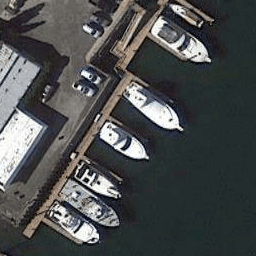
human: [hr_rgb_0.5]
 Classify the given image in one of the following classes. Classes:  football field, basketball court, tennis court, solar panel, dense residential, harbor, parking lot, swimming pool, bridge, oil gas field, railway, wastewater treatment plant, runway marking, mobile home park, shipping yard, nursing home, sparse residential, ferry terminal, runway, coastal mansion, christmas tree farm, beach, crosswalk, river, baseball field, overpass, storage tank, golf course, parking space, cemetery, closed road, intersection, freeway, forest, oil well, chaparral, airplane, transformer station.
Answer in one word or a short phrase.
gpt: harbor